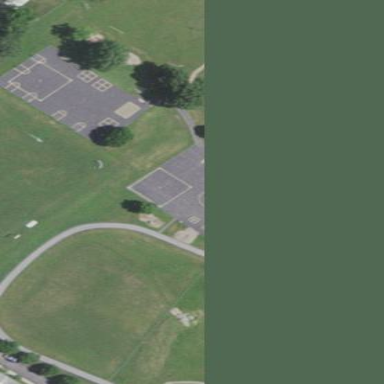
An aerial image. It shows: Schoolyard with asphalt surface.